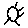
Label: sun